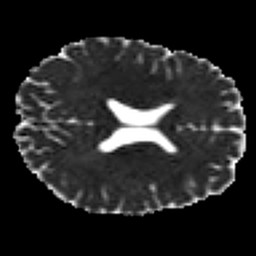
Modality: MD
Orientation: axial
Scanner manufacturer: siemens
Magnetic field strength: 3 T
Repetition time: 7.8 s
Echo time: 0.09 s